Field crop: maize
Growth stage: 2
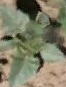
Species: datura